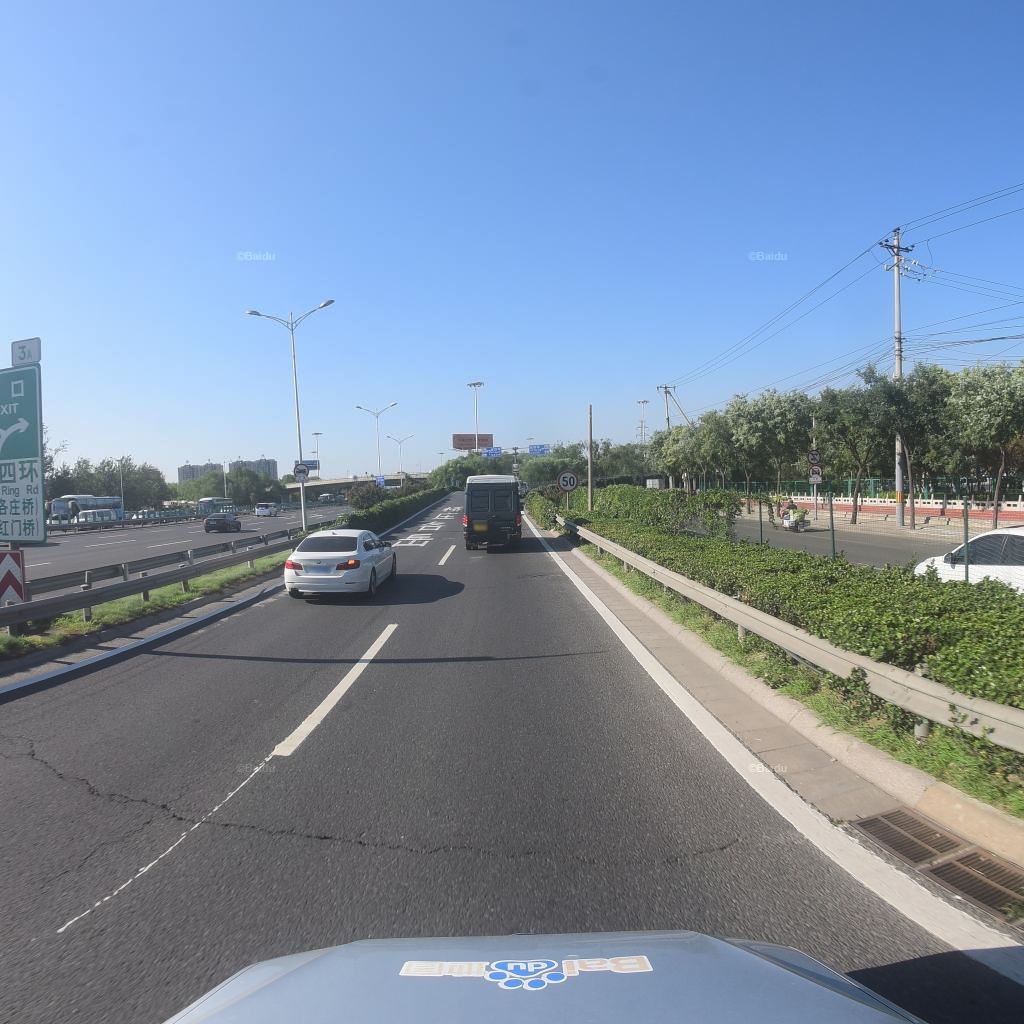
Region: Fengtai
Road damage annotations: longitudinal crack, transverse crack